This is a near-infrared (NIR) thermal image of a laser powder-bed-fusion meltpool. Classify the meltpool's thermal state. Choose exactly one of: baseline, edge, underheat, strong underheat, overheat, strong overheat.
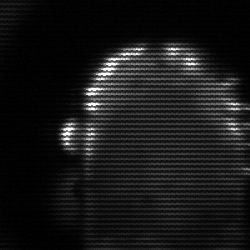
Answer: baseline